Question: For what ever reason, I get a small gap in between the two TD cells (Lines dont touch).
There is no padding or margin on that side... I did this collapsing idea.
Why is it there? <URL>
My html:
'''
<table>
<tr>
<td>
TEST CELL 1
</td>
<td>
TEST CELL 2
</td>
</tr>
</table>
'''
my CSS:
'''
table
{
width: 100%;
}
tr
{
border-bottom: 1px solid Black;
}
td
{
border-collapse: separate;
border-spacing: 0px;
border-left: 1px solid Black;
border-bottom: 1px solid Black;
padding: 3px;
width: 50%;
}
'''
My Result:

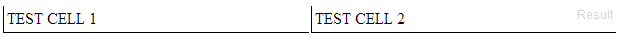
Answer: Add Border Collapse for table.
'''
table
{
width: 100%;
border-collapse:collapse;
}
'''
<URL>